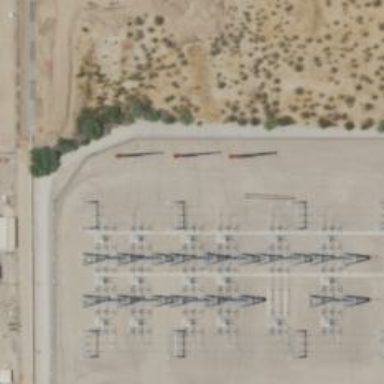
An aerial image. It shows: Switch used for power control.